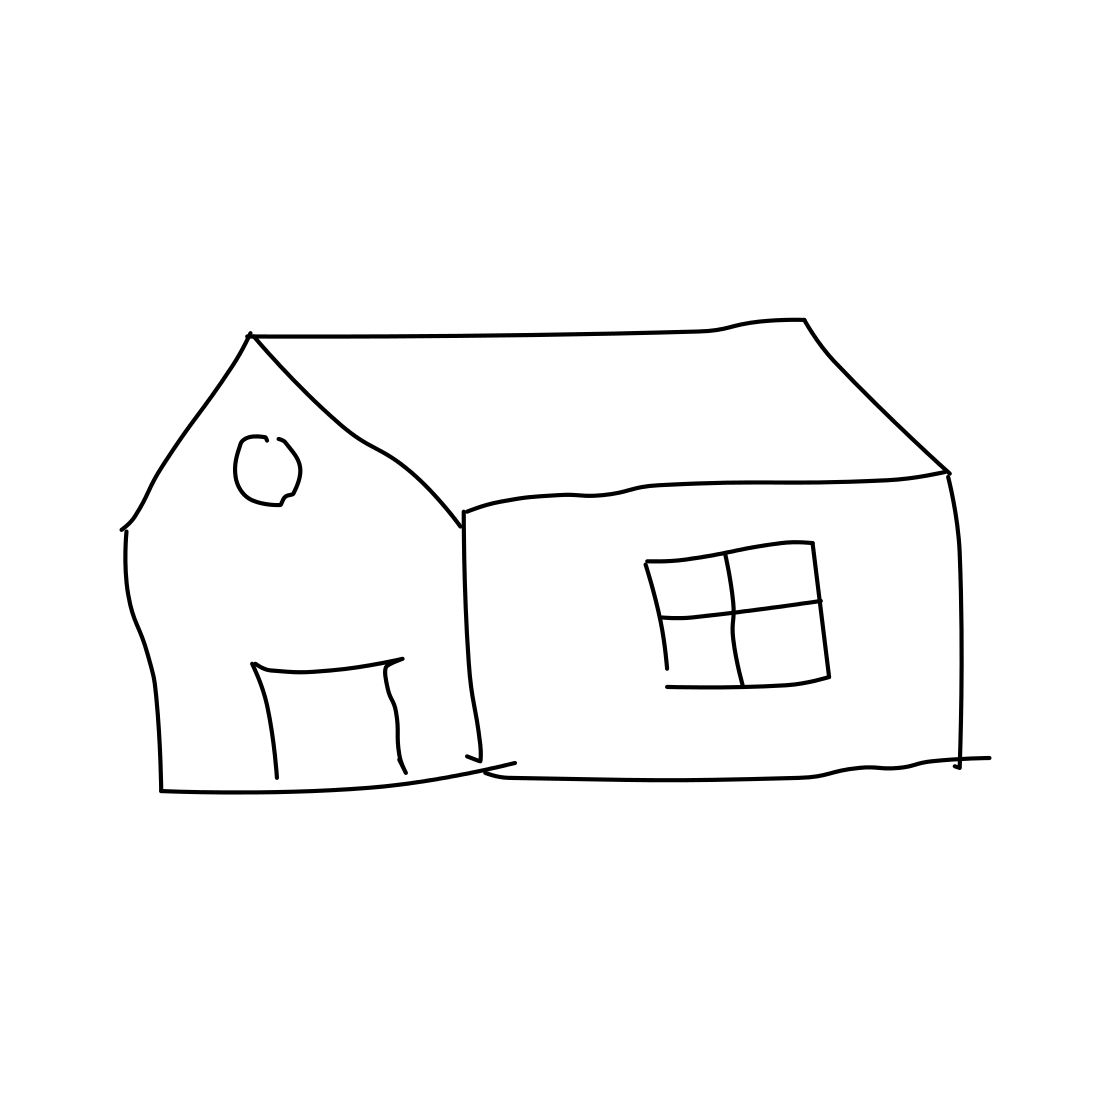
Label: barn